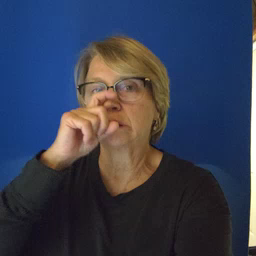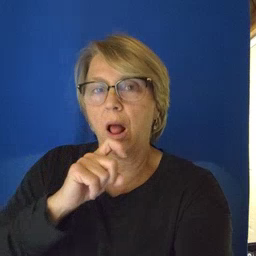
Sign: doll